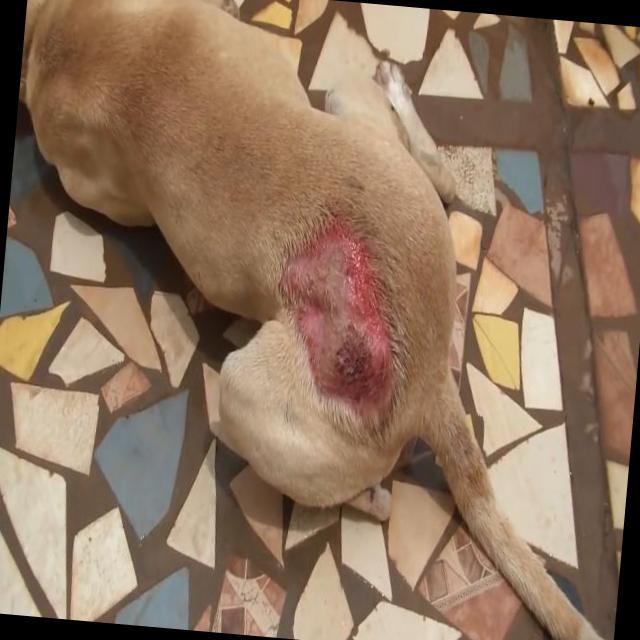
Canine dermatitis — inflammation of the skin presenting with erythema, pruritus, papules, and excoriation. May be allergic, contact, or atopic in origin.